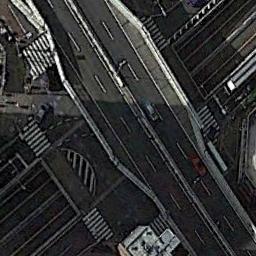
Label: overpass